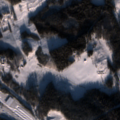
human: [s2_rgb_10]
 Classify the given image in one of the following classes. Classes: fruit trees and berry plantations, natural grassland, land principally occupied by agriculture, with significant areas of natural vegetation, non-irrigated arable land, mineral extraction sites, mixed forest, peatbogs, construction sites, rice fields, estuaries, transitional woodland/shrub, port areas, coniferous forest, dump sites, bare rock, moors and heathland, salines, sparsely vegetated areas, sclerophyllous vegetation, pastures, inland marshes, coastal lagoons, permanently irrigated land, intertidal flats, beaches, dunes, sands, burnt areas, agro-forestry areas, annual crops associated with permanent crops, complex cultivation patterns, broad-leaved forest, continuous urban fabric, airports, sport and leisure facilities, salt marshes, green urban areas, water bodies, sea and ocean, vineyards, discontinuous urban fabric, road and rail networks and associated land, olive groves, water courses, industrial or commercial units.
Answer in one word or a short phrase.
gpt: discontinuous urban fabric, industrial or commercial units, coniferous forest, mixed forest, transitional woodland/shrub